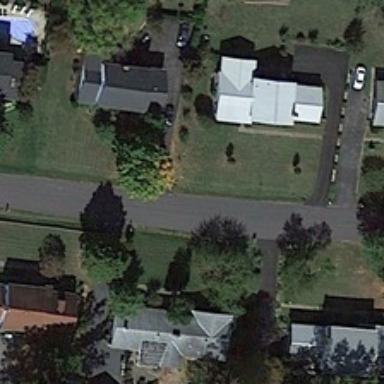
Some buildings and green trees are in two sides of a road in a medium residential area .